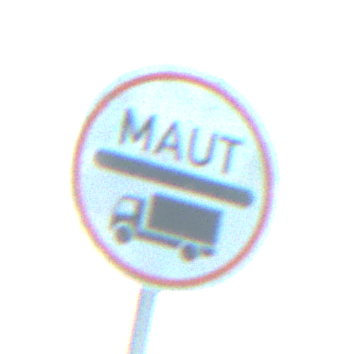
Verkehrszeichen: Mautpflicht
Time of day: SunriseSunset
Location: Outdoor (Nature)
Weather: Clear
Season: Winter
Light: Natural